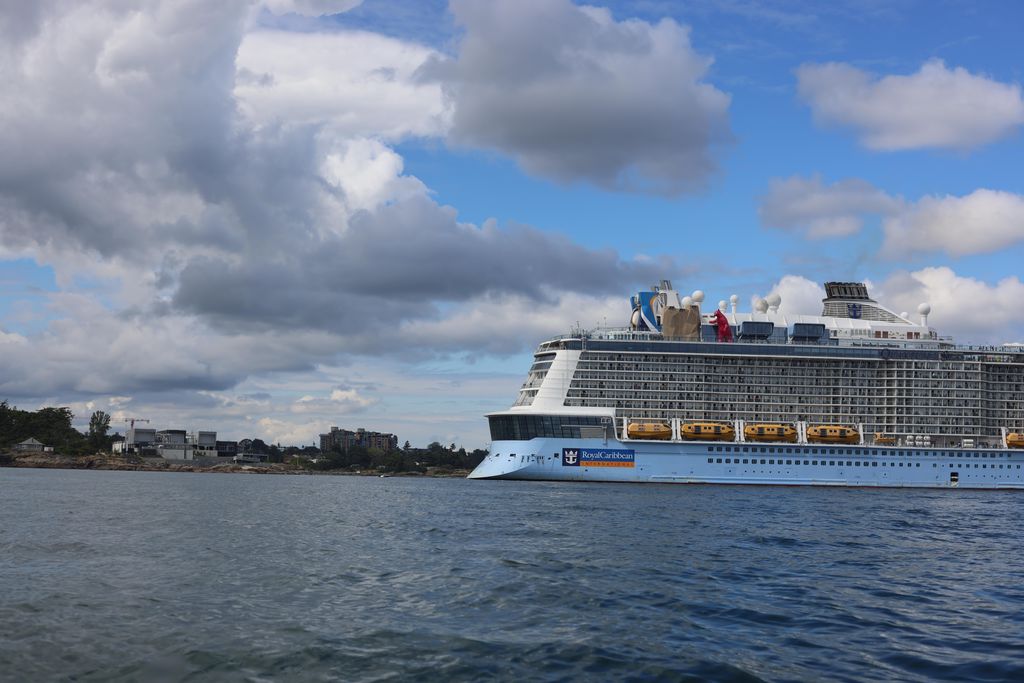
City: victoria